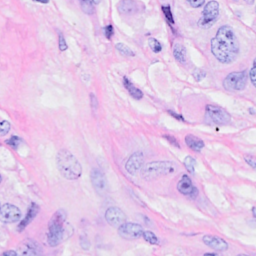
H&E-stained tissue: Breast